Current action and preconditions to check: trajectory_clear

Your task: For each precondition in the list above, predict whether it will hold at this action.

Consider the current scene as observed from the mobile robot's camera, and analyze the predicted future states of all dynamic agents (e.g., people, animals, vehicles, or any moving entities) within the NEXT SECOND.

IMPORTANT: Only answer "very likely" if you are absolutely certain—based on strong, clear evidence—that a dynamic agent will violate the precondition in the predicted future state. Do NOT answer "very likely" for unlikely, ambiguous, or low-probability risks.

Ask yourself for each precondition: Is there a high probability, with clear and convincing evidence, that the predicted future states of any dynamic agent will interfere with the predicted future state of the currently executing action within the NEXT SECOND, causing that precondition to fail?

Assess the risk level based on these predictions. Use "likely" or "very likely" if motions create a clear risk of interference.

Use "neutral" or "improbable" if agents are nearby but their predicted paths are clearly diverging or non-conflicting.

Failure Risk Categories: "very improbable", "improbable", "neutral", "likely", "very likely"

Answer Format: Output ONLY the probability_of_failure value from these categories: "very improbable", "improbable", "neutral", "likely", "very likely"

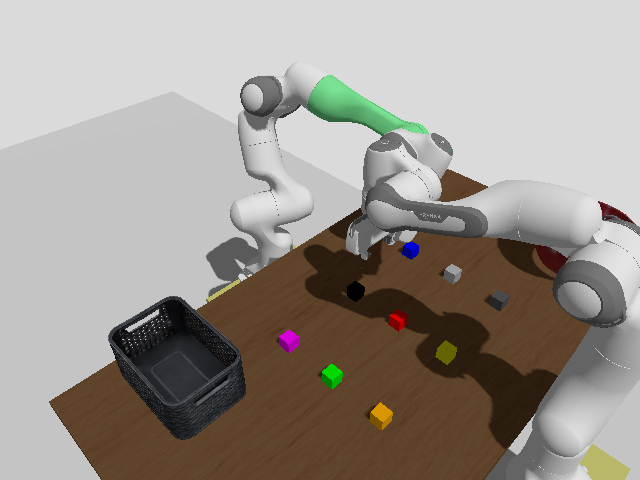

Answer: likely